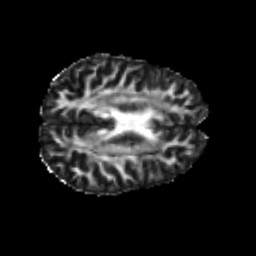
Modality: FA
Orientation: axial
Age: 22
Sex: female
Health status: healthy
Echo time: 0.074 s